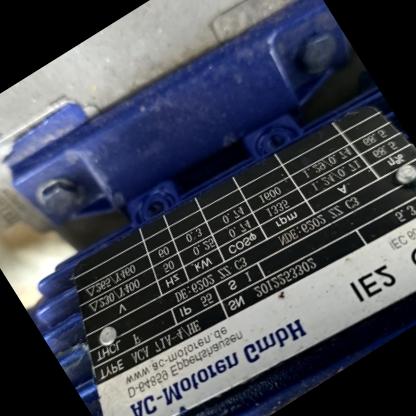
Klasa: tabliczka-znamionowa